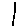
Label: line